【题型】填空题　【知识点】解析几何　【难度】easy
已知\(F\)是抛物线\(y^2=4x\)的焦点，\(P\)是抛物线\(C\)上一动点，\(Q\)是曲线\(x^2+y^2-8x-2y+16=0\)上一动点，则\(|PF|+|PQ|\)的最小值为\underline{\ \ \ \ \ \ \ }。

\vspace{1em}
【解答】
\textbf{【答案】} 4

\vspace{1em}
\textbf{【分析】} 求出圆心和半径，再利用抛物线的定义及圆的性质求出最小值。

\vspace{1em}
\textbf{【详解】} 曲线$(x-4)^2+(y-1)^2=1$是以$M(4,1)$为圆心，$r=1$为半径的圆，抛物线的准线为$l:x=-1$。

过点$P$作$PA\perp l$，垂足为$A$，过点$M$作$MA_1\perp l$，垂足为$A_1$，交抛物线于点$P_1$，如图。

根据抛物线的定义，得$|PF|+|PQ|\geq|PA|+|PM|-1$。

当且仅当点$P$与$P_1$重合，此时点$A$与$A_1$重合，点$Q$与$Q_1$重合，即$|PA|+|PM|\geq|P_1A_1|+|P_1M|=5$，当且仅当$M, P, Q, A$在一条直线上时等号成立。

所以$|PF|+|PQ|$的最小值为$5-1=4$。

故答案为：4
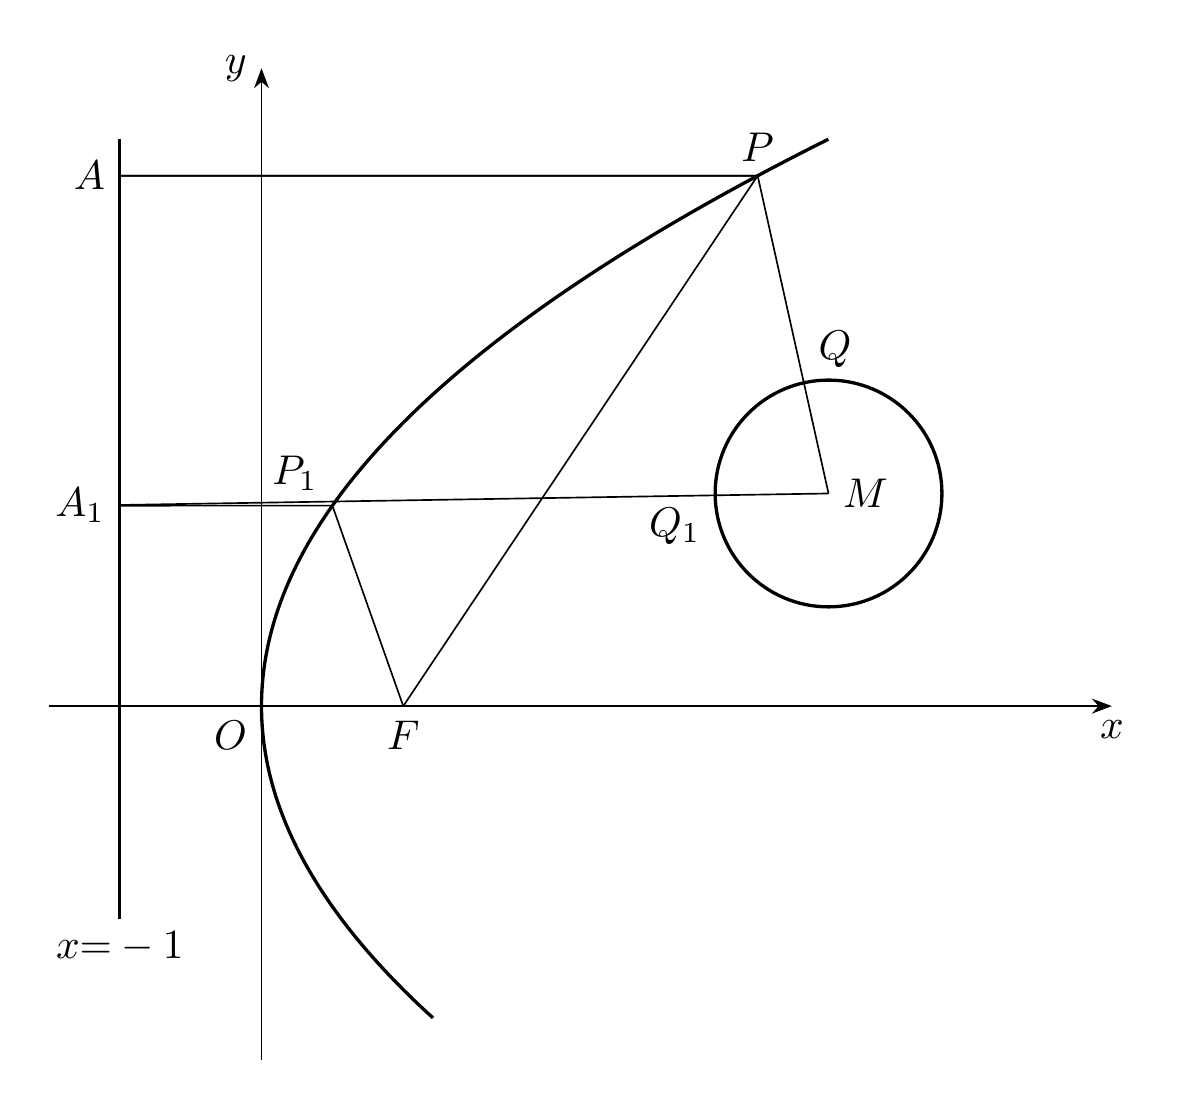